Question: I am writing a C++ program that uses Boost, using XCode 4.1 as IDE and compiler front-end. I get quite a lot of warnings in various Boost headers, and I would like to disable all warnings for those headers (but still enable them for my own project). Is there an easy way to do so?

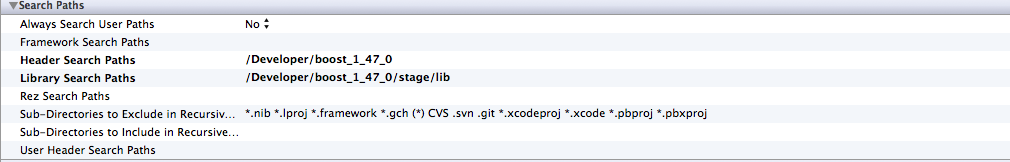
Answer: I have found a decent workaround, based on what @Georg Fritzsche suggested:
I have added the various incriminated boost headers to the .pch file (the pre-compiled header), and wrapped them around a '#pragma push' - '#pragma pop' block, like this:
'''
// We do not want to have warnings about Boost headers!
#pragma GCC diagnostic push
#pragma GCC diagnostic ignored "-Wconversion"
#pragma GCC diagnostic ignored "-Wshadow"
#include <boost/date_time/posix_time/posix_time_types.hpp>
...
#pragma GCC diagnostic pop
'''
This works perfectly, and it's not as annoying as having to surround the boost headers with '#pragma' in each .cpp file, as I feared.